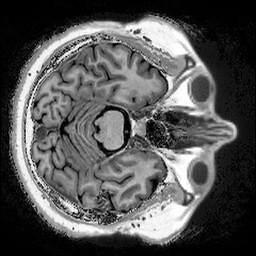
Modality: T1w
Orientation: axial
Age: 72
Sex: male
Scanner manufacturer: siemens
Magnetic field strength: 3 T
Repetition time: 5 s
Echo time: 0.00298 s